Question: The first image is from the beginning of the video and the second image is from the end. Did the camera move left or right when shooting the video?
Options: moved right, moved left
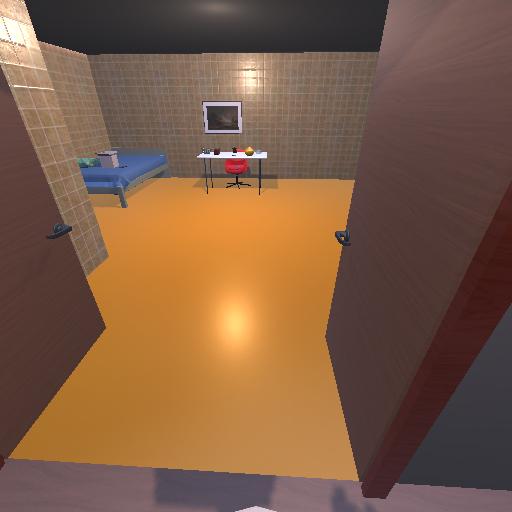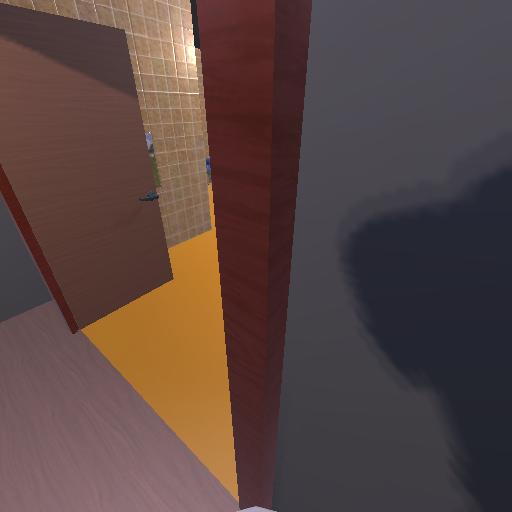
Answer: moved right